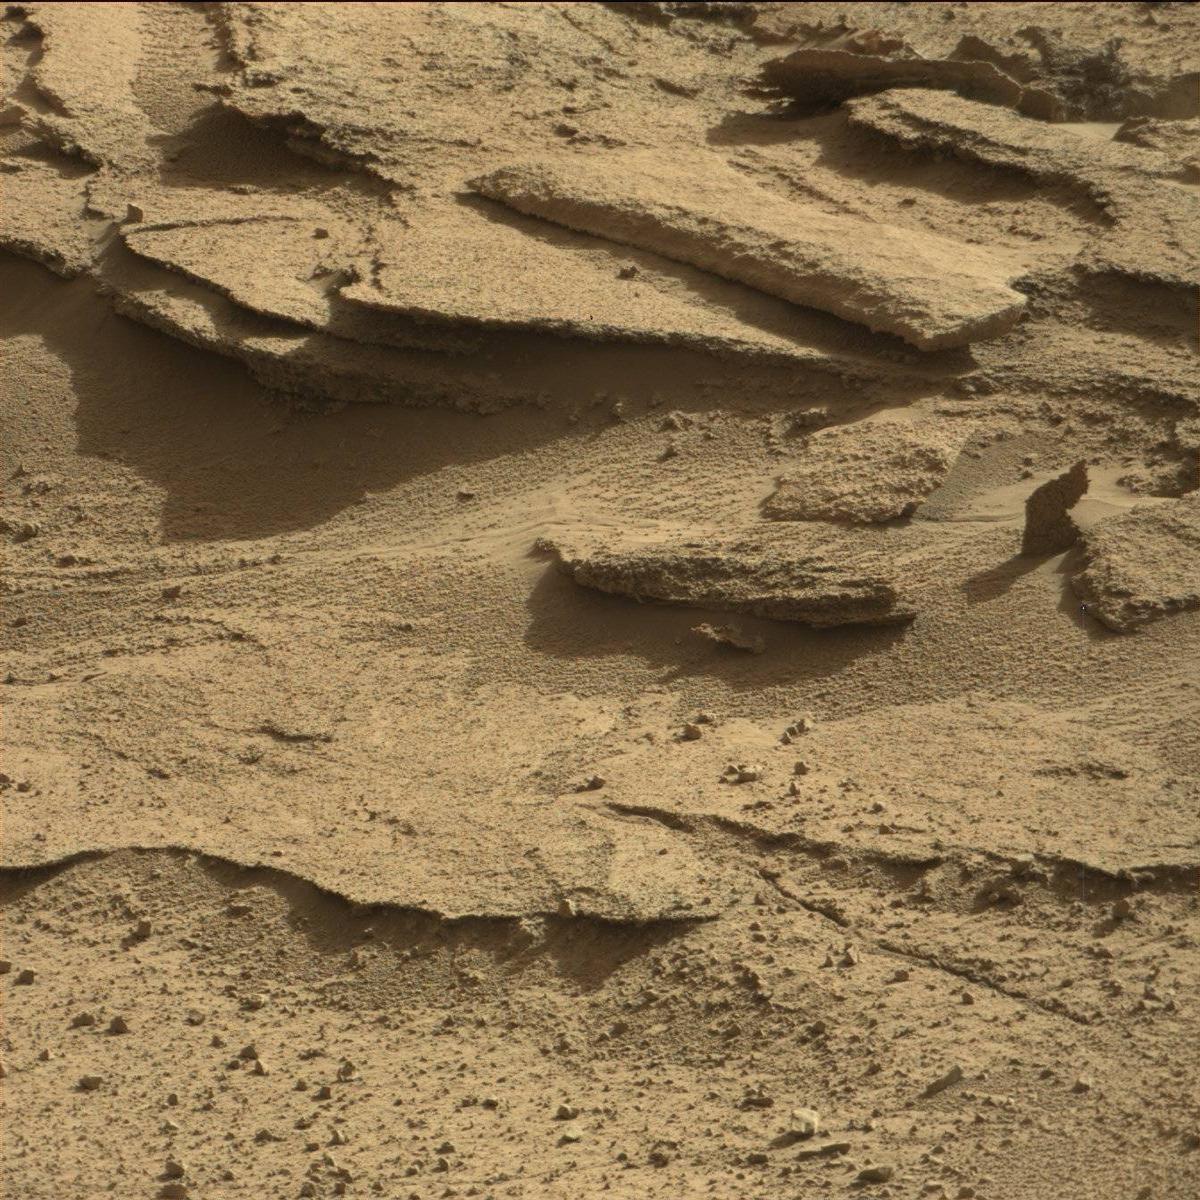
Terrain classes present: Bedrock, Sand / Soil